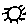
Label: sun